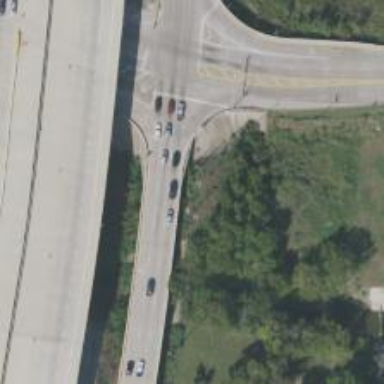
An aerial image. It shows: Secondary road crossing bridge.